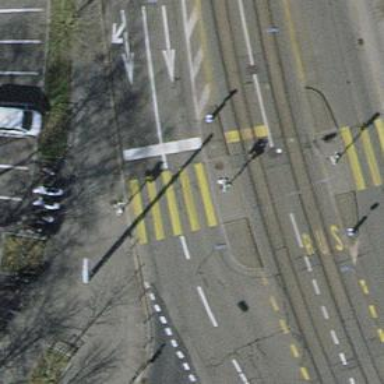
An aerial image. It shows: Kerb serving as barrier.